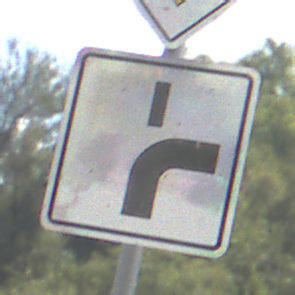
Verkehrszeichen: VerlaufVorfahrtsstrasse8
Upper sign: Vorfahrtsstrasse
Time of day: Midday
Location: Outdoor (Nature)
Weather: PartlyCloudy
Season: NotSpecified
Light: Natural